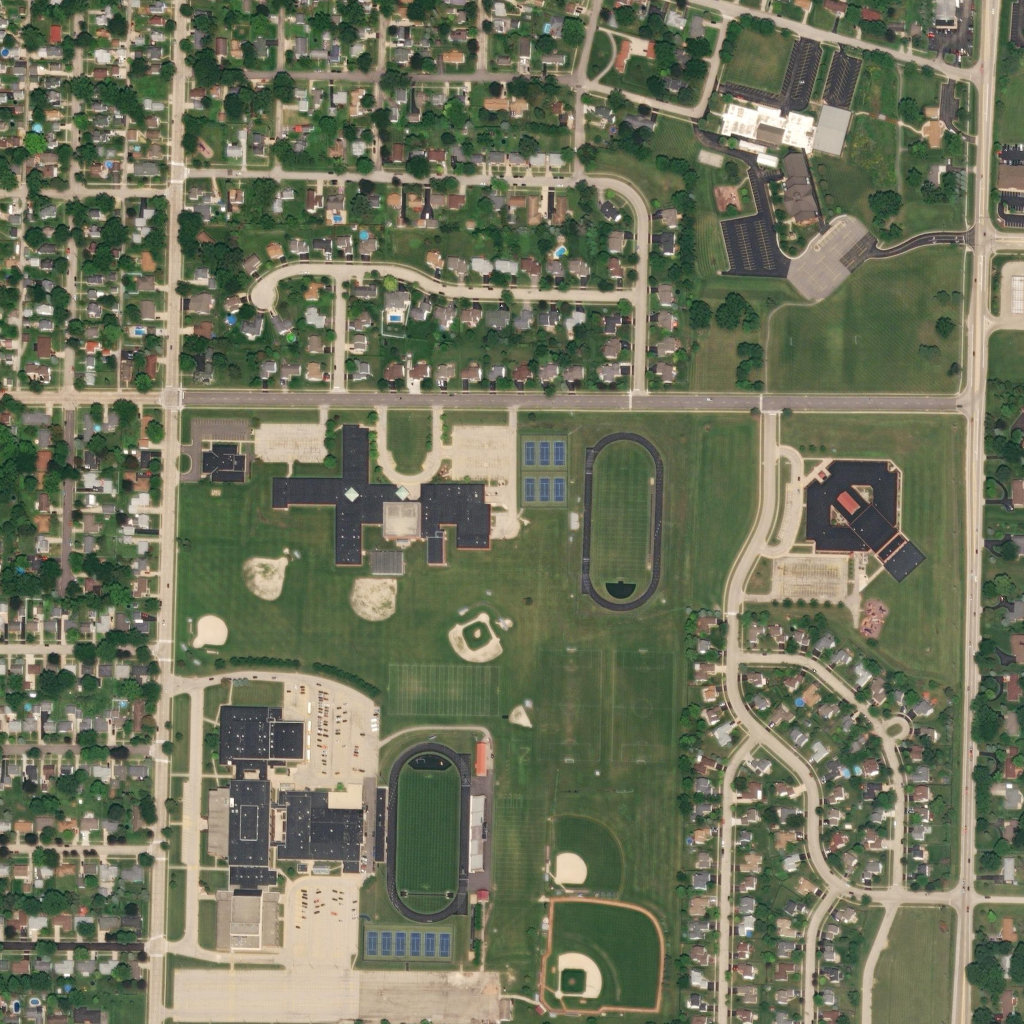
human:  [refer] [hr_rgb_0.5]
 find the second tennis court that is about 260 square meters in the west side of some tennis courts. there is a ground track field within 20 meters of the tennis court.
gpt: <box>[[37, 91, 38, 93, 0]]</box>

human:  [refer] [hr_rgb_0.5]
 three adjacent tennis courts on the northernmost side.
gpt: <box>[[50, 42, 55, 46, 0]]</box>

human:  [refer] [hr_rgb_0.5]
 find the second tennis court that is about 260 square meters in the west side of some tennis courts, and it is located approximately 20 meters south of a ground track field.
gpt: <box>[[37, 91, 38, 93, 0]]</box>

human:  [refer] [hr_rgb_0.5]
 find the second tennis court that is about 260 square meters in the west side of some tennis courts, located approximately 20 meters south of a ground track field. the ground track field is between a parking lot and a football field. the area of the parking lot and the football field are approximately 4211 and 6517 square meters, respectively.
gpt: <box>[[37, 91, 38, 93, 0]]</box>

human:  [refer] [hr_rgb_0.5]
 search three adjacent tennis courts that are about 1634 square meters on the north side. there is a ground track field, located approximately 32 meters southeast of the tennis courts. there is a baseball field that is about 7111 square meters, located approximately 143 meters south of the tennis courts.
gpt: <box>[[50, 42, 55, 45, 0]]</box>

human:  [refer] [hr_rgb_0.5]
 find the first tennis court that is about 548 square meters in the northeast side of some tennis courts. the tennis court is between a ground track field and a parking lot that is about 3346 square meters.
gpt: <box>[[53, 42, 55, 46, 0]]</box>

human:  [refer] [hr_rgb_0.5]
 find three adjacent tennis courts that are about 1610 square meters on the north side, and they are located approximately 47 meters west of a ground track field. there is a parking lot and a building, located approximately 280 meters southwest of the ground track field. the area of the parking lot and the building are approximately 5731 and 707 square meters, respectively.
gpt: <box>[[50, 42, 55, 45, 0]]</box>